Question: I have a layout with an AutoCompleteTextView and when click on it to write something the keybord is shown as excepted but instead of cover the rest of the activity, it raises it up and some views with it that should have been covered (see image below - the back and next buttons should be in the bottom of the activity and the keyboard should cover them).
How can I avoid this kind of behavior.
(this layout is inside ViewPager and in other pages this behavior does not occur only after it's occurs once in this page)

Thanks!
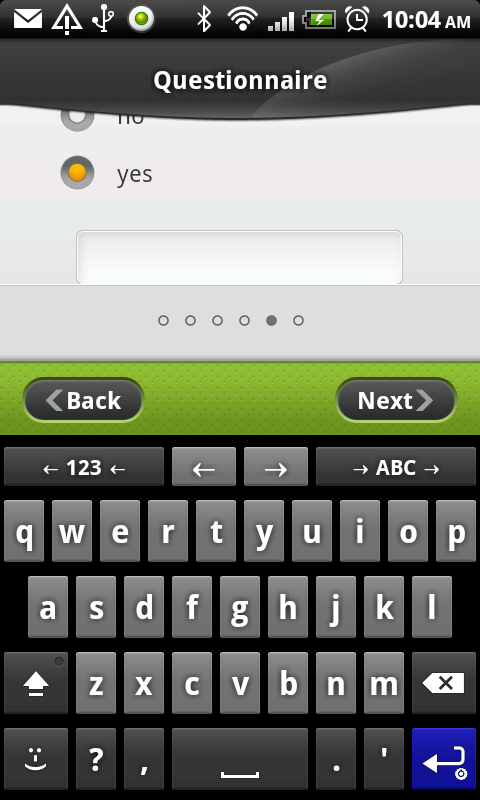
Answer: Add this into your 'AndroidManifest.xml':
'''
<activity
android:name="..."
android:windowSoftInputMode="adjustPan">
...
'''
Read more about it in <URL> "Enabling resize mode and other window features" part